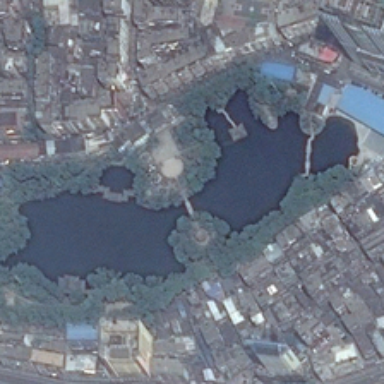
Both sides of the lake are residential areas .